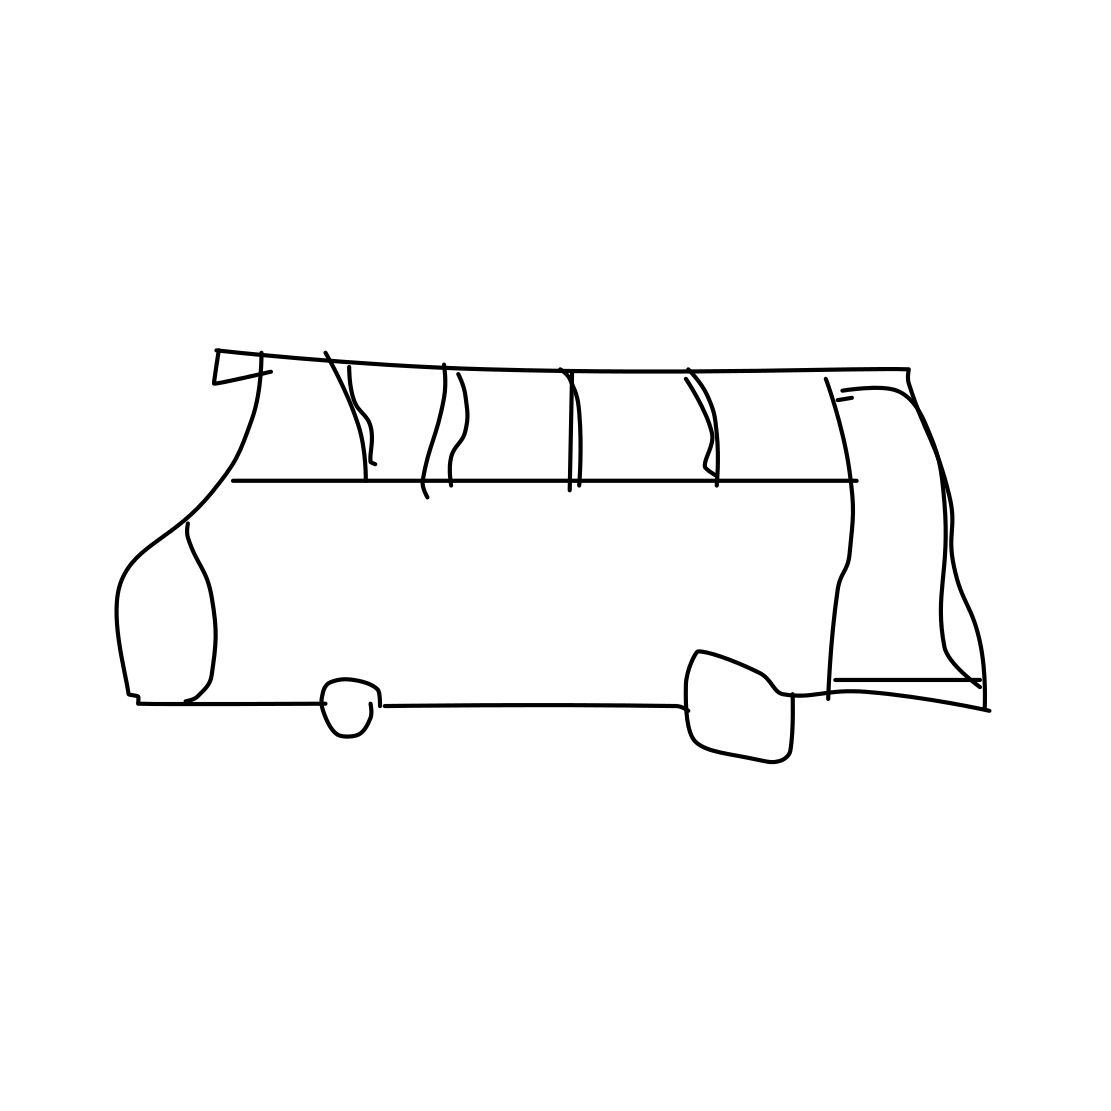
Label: bus